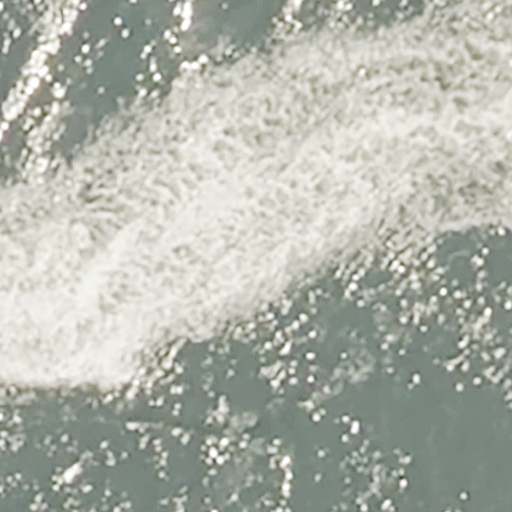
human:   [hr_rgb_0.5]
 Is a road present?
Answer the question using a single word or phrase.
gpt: yes

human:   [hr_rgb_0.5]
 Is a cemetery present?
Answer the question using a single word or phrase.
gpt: no

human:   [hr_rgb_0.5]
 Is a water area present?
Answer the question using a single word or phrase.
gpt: yes

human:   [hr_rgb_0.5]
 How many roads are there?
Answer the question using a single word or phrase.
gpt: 1

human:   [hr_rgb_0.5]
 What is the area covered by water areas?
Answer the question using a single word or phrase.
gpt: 10603m2

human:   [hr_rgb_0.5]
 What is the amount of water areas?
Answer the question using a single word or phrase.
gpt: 1

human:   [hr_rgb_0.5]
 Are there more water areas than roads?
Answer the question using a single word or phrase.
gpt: no

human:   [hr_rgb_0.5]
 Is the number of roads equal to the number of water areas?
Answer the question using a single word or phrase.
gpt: yes

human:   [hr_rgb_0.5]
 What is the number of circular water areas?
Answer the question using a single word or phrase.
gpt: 0

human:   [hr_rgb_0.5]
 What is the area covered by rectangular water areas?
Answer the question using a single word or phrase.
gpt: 10603m2

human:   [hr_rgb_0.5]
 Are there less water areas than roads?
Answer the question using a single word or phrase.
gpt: no

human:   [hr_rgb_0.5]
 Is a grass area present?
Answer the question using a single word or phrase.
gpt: no

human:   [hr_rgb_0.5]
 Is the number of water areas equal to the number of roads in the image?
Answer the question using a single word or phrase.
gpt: yes

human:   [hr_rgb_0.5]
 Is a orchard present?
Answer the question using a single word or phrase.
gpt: no

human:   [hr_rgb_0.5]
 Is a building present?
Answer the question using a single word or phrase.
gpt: no

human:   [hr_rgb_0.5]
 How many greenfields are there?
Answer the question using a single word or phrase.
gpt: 0

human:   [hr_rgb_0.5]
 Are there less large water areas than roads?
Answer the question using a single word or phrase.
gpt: no

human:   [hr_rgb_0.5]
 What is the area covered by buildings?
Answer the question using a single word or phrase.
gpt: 0m2

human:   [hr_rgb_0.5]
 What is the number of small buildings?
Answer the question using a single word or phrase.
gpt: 0

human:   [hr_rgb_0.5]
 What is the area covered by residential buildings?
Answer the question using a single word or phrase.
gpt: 0m2

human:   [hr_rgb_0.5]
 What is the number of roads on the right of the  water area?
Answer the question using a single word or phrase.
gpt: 0

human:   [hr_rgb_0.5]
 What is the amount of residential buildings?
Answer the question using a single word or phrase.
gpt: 0

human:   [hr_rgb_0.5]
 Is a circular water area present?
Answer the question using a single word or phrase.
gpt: no

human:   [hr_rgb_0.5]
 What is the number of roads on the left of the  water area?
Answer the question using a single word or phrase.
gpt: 1

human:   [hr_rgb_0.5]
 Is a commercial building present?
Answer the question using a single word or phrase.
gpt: no

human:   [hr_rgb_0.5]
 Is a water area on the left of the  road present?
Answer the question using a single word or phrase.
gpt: no

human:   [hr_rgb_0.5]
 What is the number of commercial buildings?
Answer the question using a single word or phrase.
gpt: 0

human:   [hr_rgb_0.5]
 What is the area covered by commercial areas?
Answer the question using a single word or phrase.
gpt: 0m2

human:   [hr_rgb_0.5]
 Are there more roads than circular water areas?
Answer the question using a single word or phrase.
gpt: yes

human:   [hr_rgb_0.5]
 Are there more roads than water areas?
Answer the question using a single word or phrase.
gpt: no

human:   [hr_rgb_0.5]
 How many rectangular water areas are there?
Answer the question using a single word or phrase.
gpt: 1

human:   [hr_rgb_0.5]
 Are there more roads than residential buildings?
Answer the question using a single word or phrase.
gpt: yes

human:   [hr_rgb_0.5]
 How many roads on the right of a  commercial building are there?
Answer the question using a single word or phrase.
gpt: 0

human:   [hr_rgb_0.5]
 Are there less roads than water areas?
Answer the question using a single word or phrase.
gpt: no

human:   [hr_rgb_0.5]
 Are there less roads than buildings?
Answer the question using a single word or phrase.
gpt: no

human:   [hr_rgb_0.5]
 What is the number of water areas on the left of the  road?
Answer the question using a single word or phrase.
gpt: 0

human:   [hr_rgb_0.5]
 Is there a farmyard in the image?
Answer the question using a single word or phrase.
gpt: no

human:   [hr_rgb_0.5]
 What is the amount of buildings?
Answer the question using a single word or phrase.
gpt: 0

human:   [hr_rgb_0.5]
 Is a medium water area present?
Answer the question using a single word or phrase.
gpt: no

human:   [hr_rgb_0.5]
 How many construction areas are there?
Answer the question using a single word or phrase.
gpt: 0

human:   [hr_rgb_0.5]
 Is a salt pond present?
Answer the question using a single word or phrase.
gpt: no

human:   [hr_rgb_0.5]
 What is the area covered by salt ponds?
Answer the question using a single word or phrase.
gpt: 0m2

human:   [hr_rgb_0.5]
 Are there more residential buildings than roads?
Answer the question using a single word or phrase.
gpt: no

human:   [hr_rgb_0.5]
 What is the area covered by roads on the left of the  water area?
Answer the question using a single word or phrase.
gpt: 0m2

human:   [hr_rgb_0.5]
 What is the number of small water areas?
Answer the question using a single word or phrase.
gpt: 0

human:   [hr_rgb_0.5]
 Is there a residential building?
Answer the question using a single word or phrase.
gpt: no

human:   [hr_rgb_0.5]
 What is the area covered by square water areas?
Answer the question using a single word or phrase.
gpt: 0m2

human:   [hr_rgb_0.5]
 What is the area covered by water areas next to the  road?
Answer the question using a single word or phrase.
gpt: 10603m2

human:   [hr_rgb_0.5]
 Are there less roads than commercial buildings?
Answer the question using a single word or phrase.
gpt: no

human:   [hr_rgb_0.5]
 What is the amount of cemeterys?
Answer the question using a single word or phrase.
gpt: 0

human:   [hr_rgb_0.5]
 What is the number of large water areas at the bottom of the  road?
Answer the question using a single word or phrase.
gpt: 0

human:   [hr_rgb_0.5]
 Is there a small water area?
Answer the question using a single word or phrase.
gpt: no

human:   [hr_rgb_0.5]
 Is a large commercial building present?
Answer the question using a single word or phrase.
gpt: no

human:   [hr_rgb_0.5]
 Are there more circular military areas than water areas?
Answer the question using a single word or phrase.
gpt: no

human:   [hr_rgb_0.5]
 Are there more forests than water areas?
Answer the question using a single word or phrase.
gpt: no

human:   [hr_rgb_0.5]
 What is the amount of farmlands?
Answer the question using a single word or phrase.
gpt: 0

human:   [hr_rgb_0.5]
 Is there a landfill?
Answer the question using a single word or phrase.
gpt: no

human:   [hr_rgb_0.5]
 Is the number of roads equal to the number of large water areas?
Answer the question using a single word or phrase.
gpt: yes

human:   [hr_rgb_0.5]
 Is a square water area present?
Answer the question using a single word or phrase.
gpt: no

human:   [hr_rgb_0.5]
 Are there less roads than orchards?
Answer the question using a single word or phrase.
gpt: no

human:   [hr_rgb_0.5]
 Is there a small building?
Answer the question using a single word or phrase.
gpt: no

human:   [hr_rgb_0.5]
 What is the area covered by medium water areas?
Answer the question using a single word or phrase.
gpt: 0m2

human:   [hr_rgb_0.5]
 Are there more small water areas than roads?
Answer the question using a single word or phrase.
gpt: no

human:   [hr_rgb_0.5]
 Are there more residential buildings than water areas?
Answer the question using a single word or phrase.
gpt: no